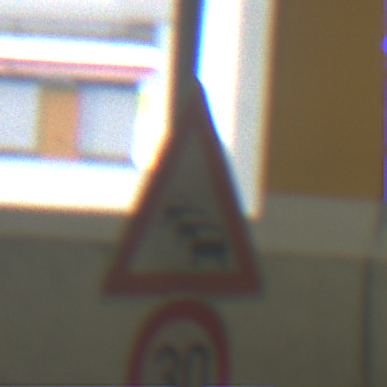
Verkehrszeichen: Stau
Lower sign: Geschwindigkeit30
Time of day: NotSpecified
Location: Indoor (Special)
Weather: NotSpecified
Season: NotSpecified
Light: Artificial